Question: My script has 20 text boxes for a maximum of 10 Listview Items. There is only one sub-item for each item. My goal is to have these text boxes auto fill for each item added to the ListView.

Currently, the script bellow has two statements. The first one will click through all the items in the listview. The second will input the values to the text boxes. I'm unsure how to incorporate a way to have the script fill all the text boxes. I imagine a statement will be used.
'''
Private Sub Button1_Click(sender As Object, e As EventArgs) Handles Button1.Click
For I As Integer = 0 To ListView1.Items.Count - 1
ListView1.Items(I).Selected = True
For Each item As ListViewItem In ListView1.SelectedItems
OpenModule.TextBox1.Text = item.Text
OpenModule.TextBox2.Text = item.SubItems(1).Text
Next
Next
End Sub
'''
Any help or ideas is appreciated.
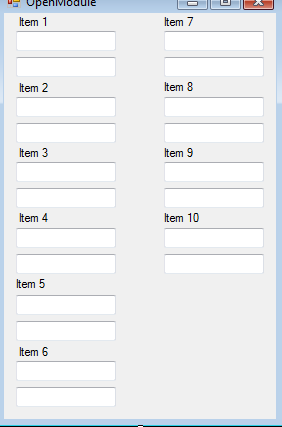
Answer: This is a working response to my question that I managed to create. Please keep in mind that the order of populating the textboxes is not relevant to my issue. I'm sure this code can be shortened somehow and if done I'll mark that response as solved; until then, this is a working alternative.
'''
Dim count = ListView1.Items.Count - 1 ' Using ListView1.Items.Count to get max number of rows to prevent error
' Highlight each item
For index As Integer = 0 To count
ListView1.Items(index).Selected = True
' First Selected Item
If index = 0 Then
For Each item As ListViewItem In ListView1.SelectedItems
OpenModule.TextBox1.Text = item.Text
OpenModule.TextBox2.Text = item.SubItems(1).Text
Next
End If
' Second Selected Item
If index = 1 Then
For Each item As ListViewItem In ListView1.SelectedItems
OpenModule.TextBox3.Text = item.Text
OpenModule.TextBox4.Text = item.SubItems(1).Text
Next
End If
' Third Selected Item
If index = 2 Then
For Each item As ListViewItem In ListView1.SelectedItems
OpenModule.TextBox5.Text = item.Text
OpenModule.TextBox6.Text = item.SubItems(1).Text
Next
End If
' Forth Selected Item
If index = 3 Then
For Each item As ListViewItem In ListView1.SelectedItems
OpenModule.TextBox7.Text = item.Text
OpenModule.TextBox8.Text = item.SubItems(1).Text
Next
End If
' Fith Selected Item
If index = 4 Then
For Each item As ListViewItem In ListView1.SelectedItems
OpenModule.TextBox9.Text = item.Text
OpenModule.TextBox10.Text = item.SubItems(1).Text
Next
End If
' Sixth Selected Item
If index = 5 Then
For Each item As ListViewItem In ListView1.SelectedItems
OpenModule.TextBox11.Text = item.Text
OpenModule.TextBox12.Text = item.SubItems(1).Text
Next
End If
' Seventh Selected Item
If index = 6 Then
For Each item As ListViewItem In ListView1.SelectedItems
OpenModule.TextBox13.Text = item.Text
OpenModule.TextBox14.Text = item.SubItems(1).Text
Next
End If
' Eighth Selected Item
If index = 7 Then
For Each item As ListViewItem In ListView1.SelectedItems
OpenModule.TextBox15.Text = item.Text
OpenModule.TextBox16.Text = item.SubItems(1).Text
Next
End If
' Ninth Selected Item
If index = 8 Then
For Each item As ListViewItem In ListView1.SelectedItems
OpenModule.TextBox17.Text = item.Text
OpenModule.TextBox18.Text = item.SubItems(1).Text
Next
End If
' Tenth Selected Item
If index = 9 Then
For Each item As ListViewItem In ListView1.SelectedItems
OpenModule.TextBox19.Text = item.Text
OpenModule.TextBox20.Text = item.SubItems(1).Text
Next
End If
' Deselect Current Item
ListView1.Items(index).Selected = False
Next
'''